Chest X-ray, PA view. Patient: 42 years old, sex F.
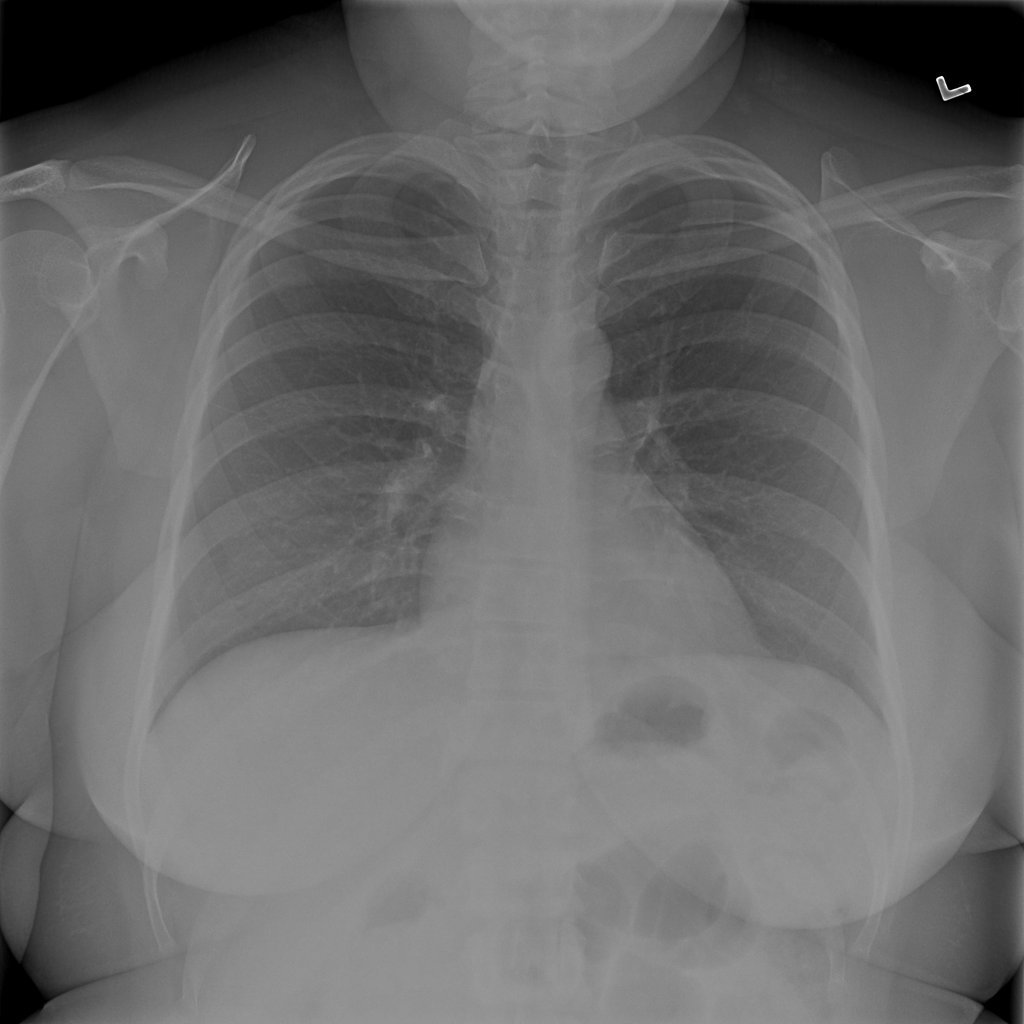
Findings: No Finding